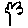
Label: flower